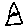
Label: triangle